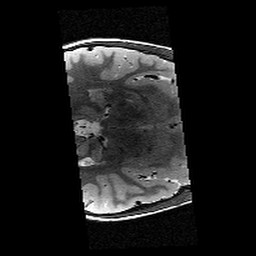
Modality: T2w
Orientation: axial
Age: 9
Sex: male
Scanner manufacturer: siemens
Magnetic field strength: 3 T
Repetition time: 9.23 s
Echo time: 0.067 s